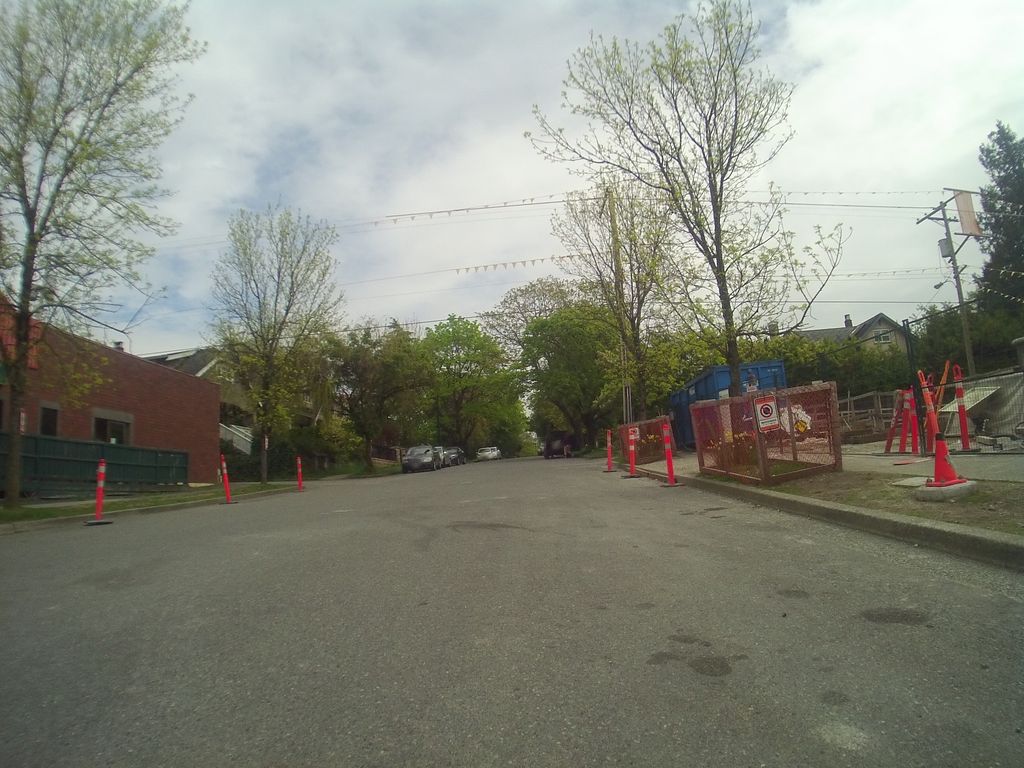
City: vancouver